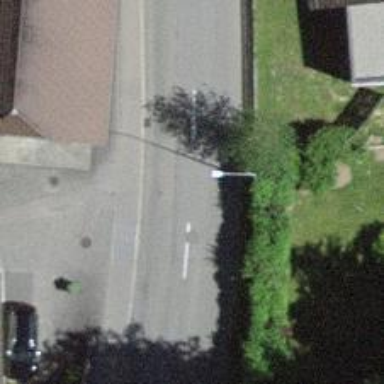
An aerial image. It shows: Left sidewalk along asphalt tertiary road.